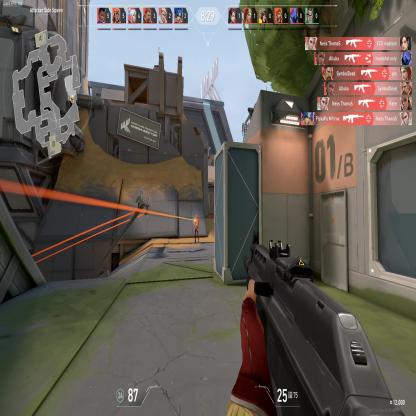
Label: enemy